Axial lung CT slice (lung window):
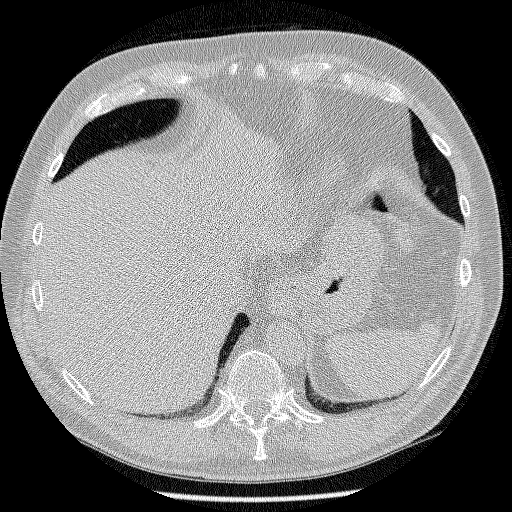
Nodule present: no